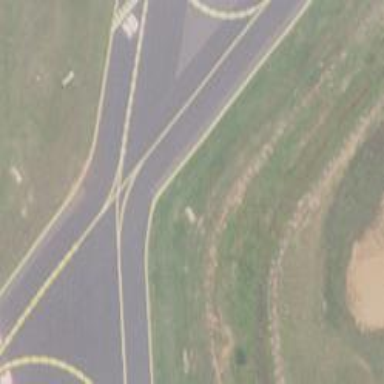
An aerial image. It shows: Image of taxiway at airport.